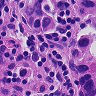
Metastatic tissue present: yes